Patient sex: F
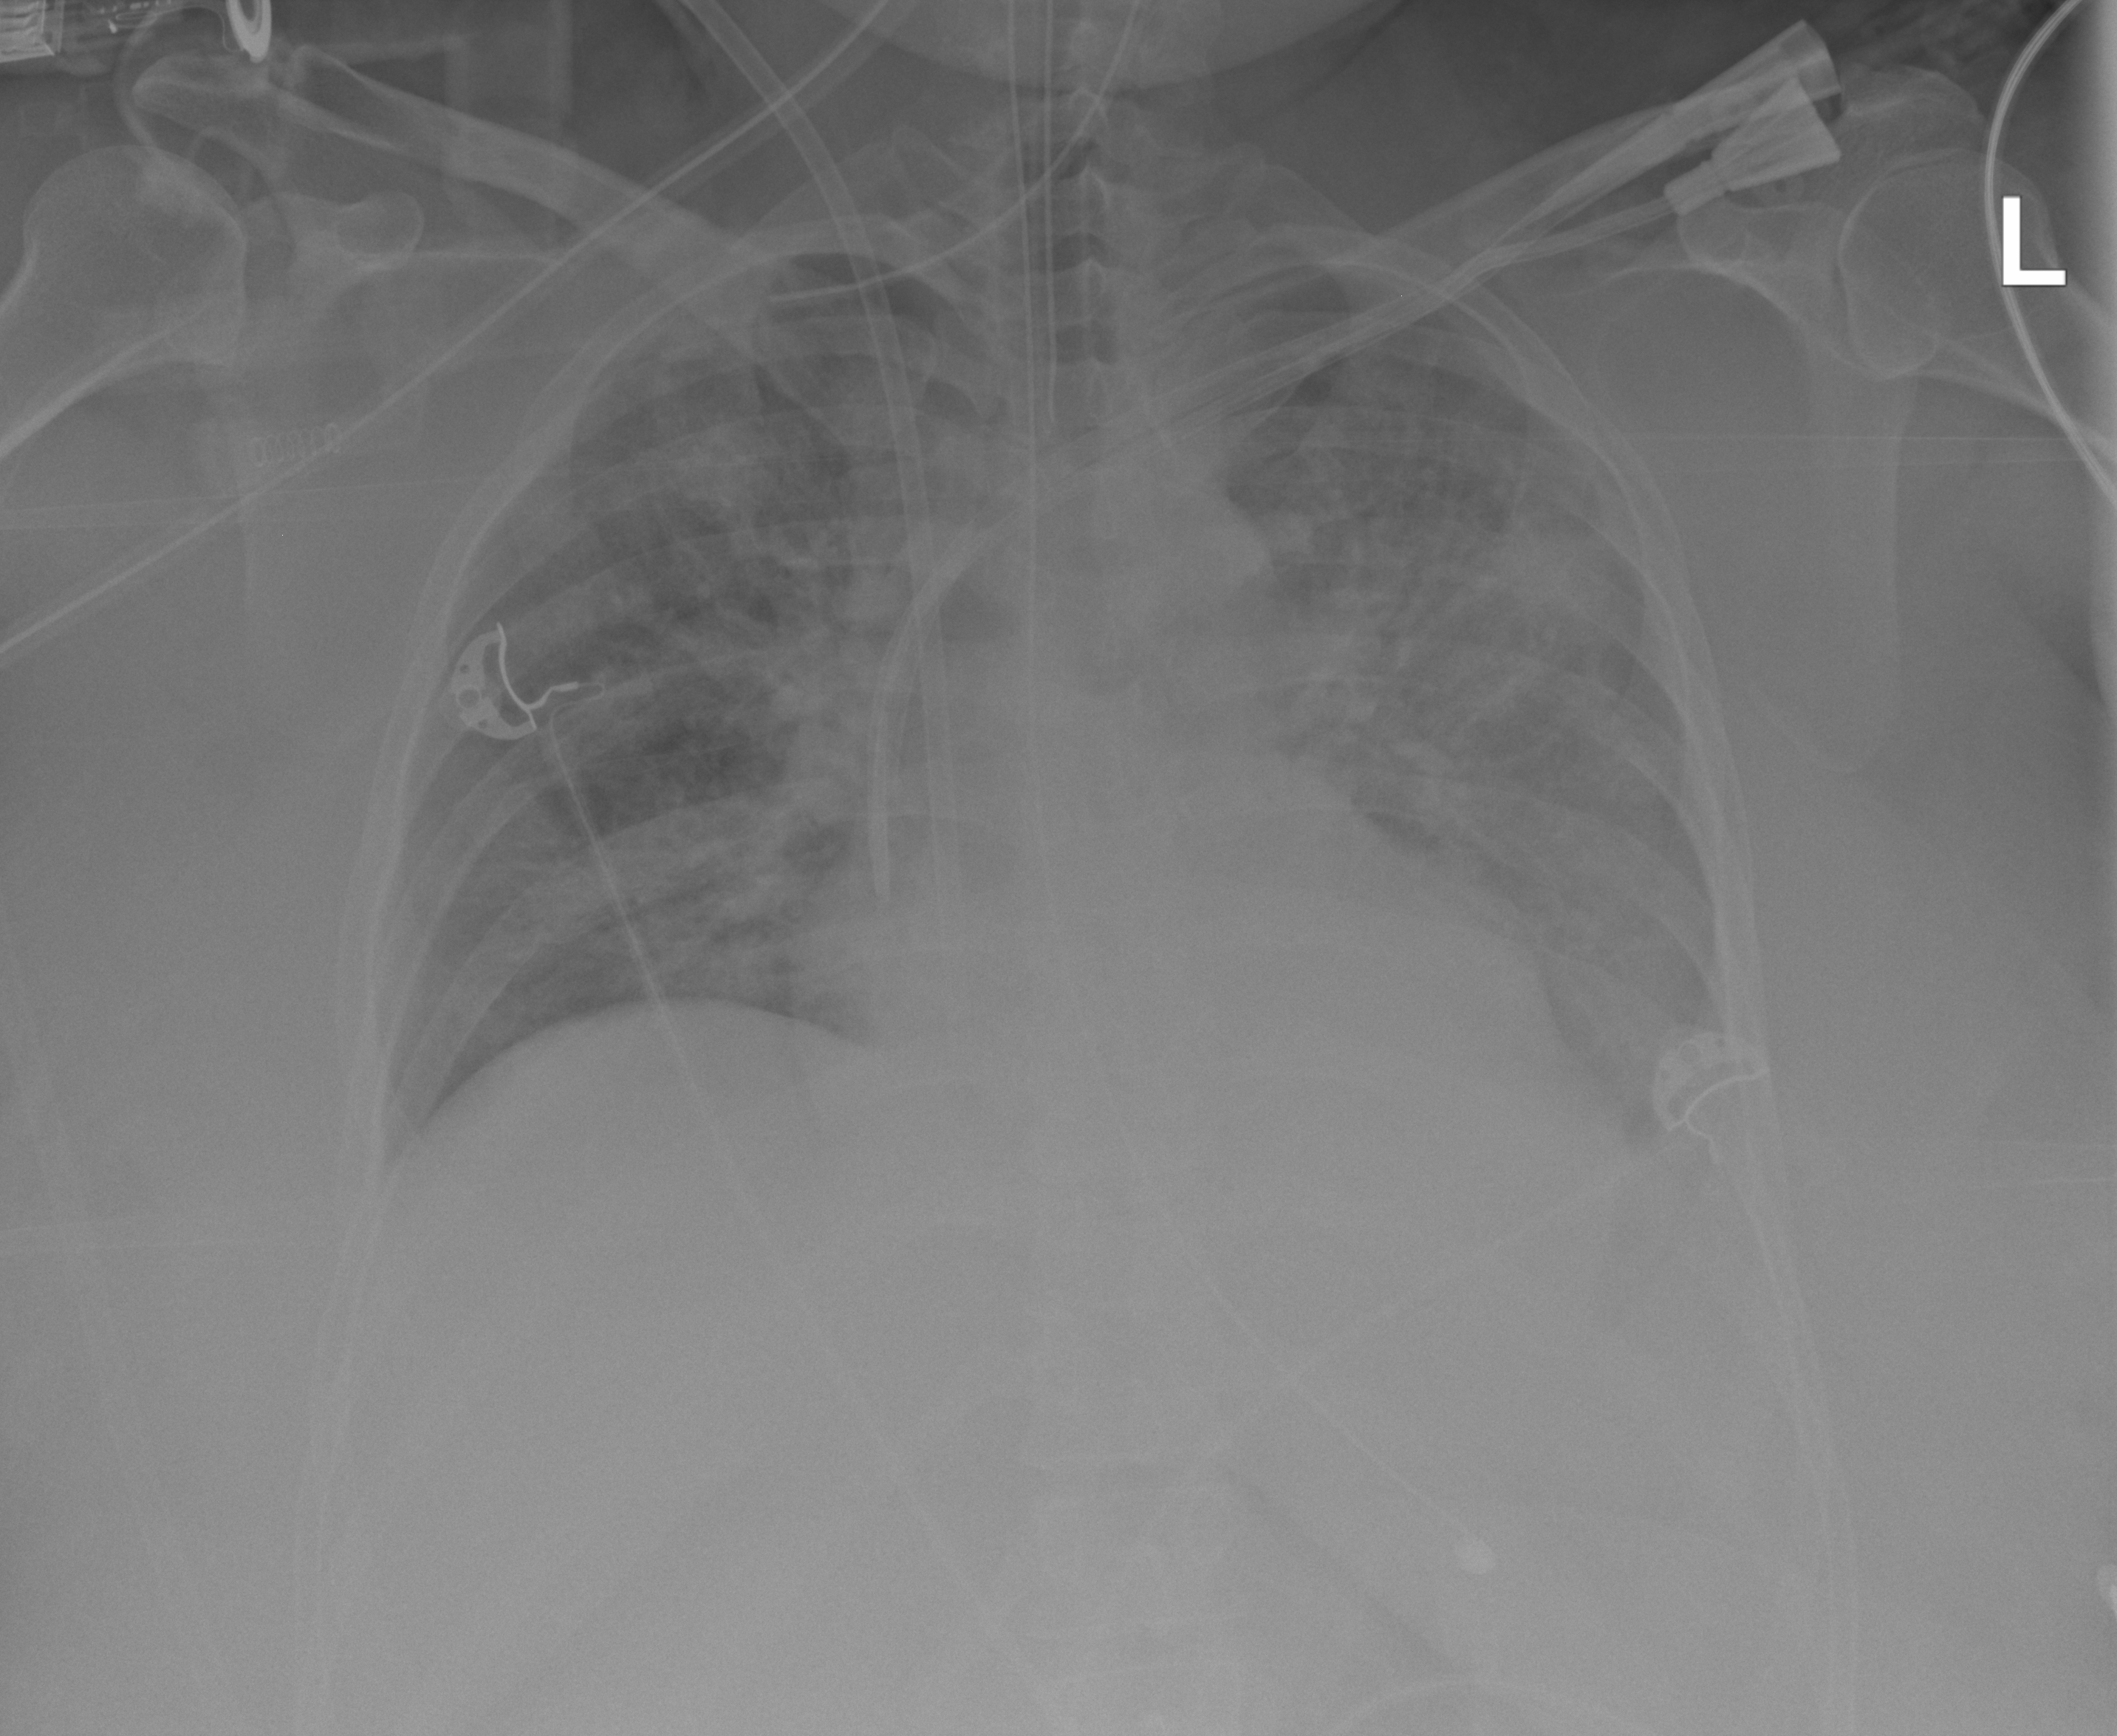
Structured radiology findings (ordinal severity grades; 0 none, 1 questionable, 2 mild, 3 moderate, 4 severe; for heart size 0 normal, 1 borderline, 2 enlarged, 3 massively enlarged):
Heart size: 1
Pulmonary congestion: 2
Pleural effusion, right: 0
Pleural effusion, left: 2
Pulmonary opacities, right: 3
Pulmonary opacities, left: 3
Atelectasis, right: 2
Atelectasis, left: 2